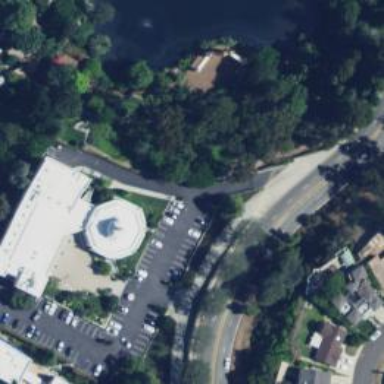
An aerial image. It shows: Building that serves as place of worship.